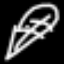
Label: leaf